Question: The following ul is left-aligned and I'm trying to centre it within the #category_list div but I can't seem to get it right.
I think the problem is that the ul doesn't wrap around its content but expands to full width.
What am I missing here?
Thanks for your help.
'''
<html>
<head>
<style>
#category_list {
padding: 1em 0 2em;
text-align:center;
border: 1px solid red;
}
#category_list ul{
padding: 0;
display:inline-block;
text-align: left;
border: 1px solid red;
margin: 0 auto;
}
#category_list li{
display:inline-block;
width: 13.75em;
padding: 1em 0;
margin: 0 .5em 1em;
border-bottom: 1px solid #aaaaaa;
}
#category_list h2{
text-align: left;
margin: 0;
font: 1em "Georgia", Serif;
font-style: italic;
}
</style>
</head>
<body>
<div id="category_list">
<ul>
<li><h2>Title</h2><img src="_images/categories/img.jpg"><p>Lorem ipsum dolor sit amet, consectetur adipiscing elit. </p></li>
<li><h2>Title</h2><img src="_images/categories/img.jpg"><p>Lorem ipsum dolor sit amet, consectetur adipiscing elit. </p></li>
<li><h2>Title</h2><img src="_images/categories/img.jpg"><p>Lorem ipsum dolor sit amet, consectetur adipiscing elit. </p></li>
<li><h2>Title</h2><img src="_images/categories/img.jpg"><p>Lorem ipsum dolor sit amet, consectetur adipiscing elit. </p></li>
<li><h2>Title</h2><img src="_images/categories/img.jpg"><p>Lorem ipsum dolor sit amet, consectetur adipiscing elit. </p></li>
<li><h2>Title</h2><img src="_images/categories/img.jpg"><p>Lorem ipsum dolor sit amet, consectetur adipiscing elit. </p></li>
</ul>
</div>
</body>
</html>
'''

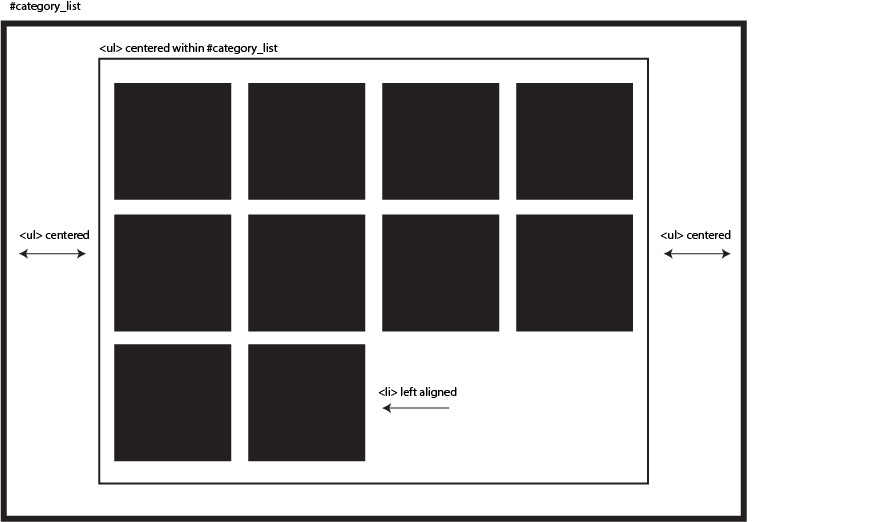
Answer: Ok so turns out the best way to achieve the effect I am after is to modify the li width with percentages and media queries rather than trying to get the ul width working correctly.
So something like this:
'''
#category_list {
padding: 1em 0 2em;
text-align:center;
}
#category_list ul{
padding: 0;
text-align: left;
margin: 0 auto;
width: 100%;
list-style: none;
overflow: hidden;
}
#category_list li{
float: left;
width: 23%;
padding: 1em 0;
margin: 0 1% 1em;
border-bottom: 1px solid #aaaaaa;
}
@media screen and (max-width: 48em) {
#category_list li{width:33%;}
}
@media screen and (max-width: 36em) {
#category_list li{width:48%;}
}
'''